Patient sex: M
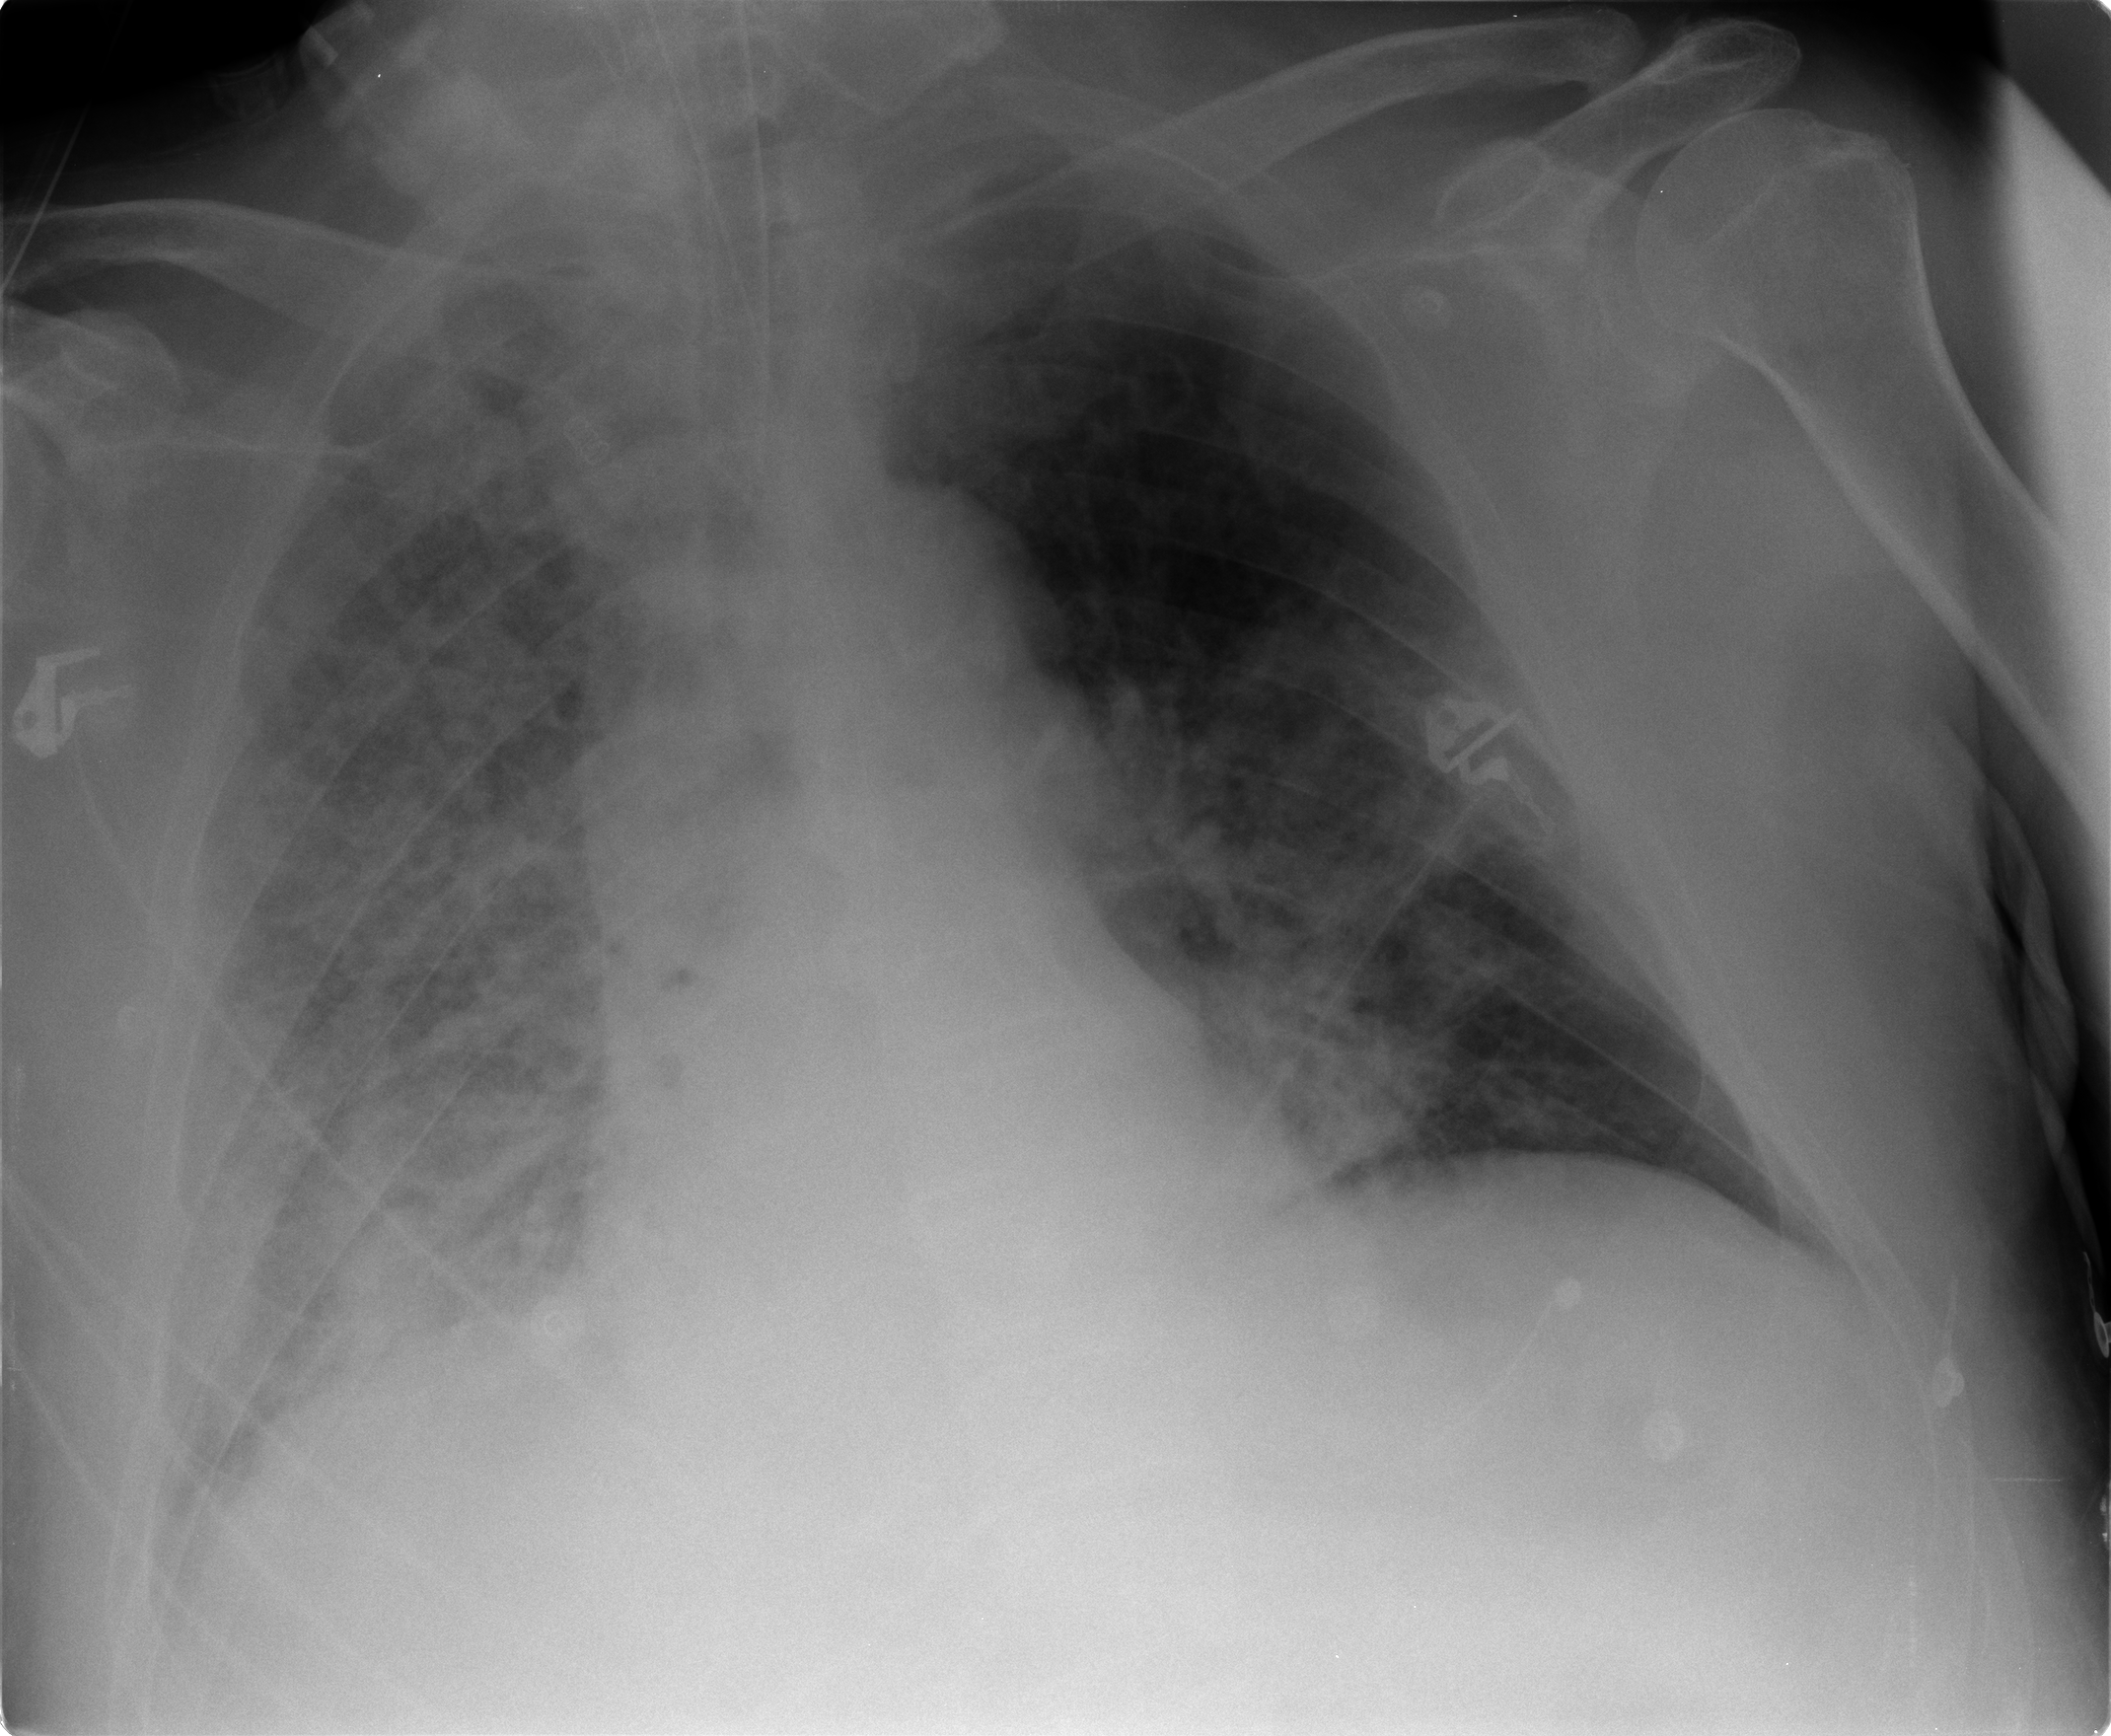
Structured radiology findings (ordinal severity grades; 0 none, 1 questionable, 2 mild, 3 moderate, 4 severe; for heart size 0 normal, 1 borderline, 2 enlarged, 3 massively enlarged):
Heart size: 0
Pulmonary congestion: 1
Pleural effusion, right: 1
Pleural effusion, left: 0
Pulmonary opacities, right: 4
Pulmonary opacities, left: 3
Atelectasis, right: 3
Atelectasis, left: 2